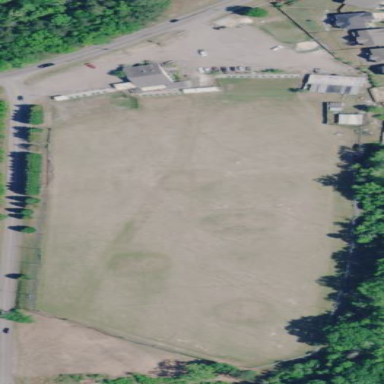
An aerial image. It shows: Driving range for golf on grass.